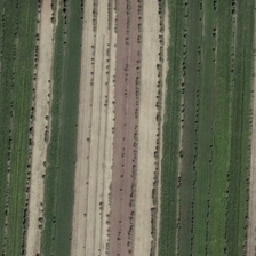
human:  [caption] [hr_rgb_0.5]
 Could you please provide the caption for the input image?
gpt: Many ribbon farmlands are parallel.

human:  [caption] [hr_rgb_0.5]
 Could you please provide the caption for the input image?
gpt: small farms for the composition of grass and crops.

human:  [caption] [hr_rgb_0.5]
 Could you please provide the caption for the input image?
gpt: A small farm made up of grass and crops.

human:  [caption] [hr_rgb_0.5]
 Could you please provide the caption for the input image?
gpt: Small farm with grass and crop composition.

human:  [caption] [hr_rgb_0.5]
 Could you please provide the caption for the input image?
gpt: Many belts of farmland are parallel.